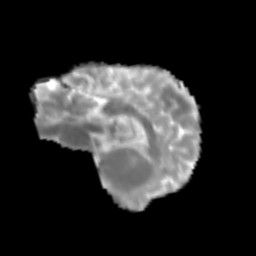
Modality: MD
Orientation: sagittal
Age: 74
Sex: male
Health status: ill
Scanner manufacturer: siemens
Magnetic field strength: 3 T
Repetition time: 8.7 s
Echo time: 0.11 s